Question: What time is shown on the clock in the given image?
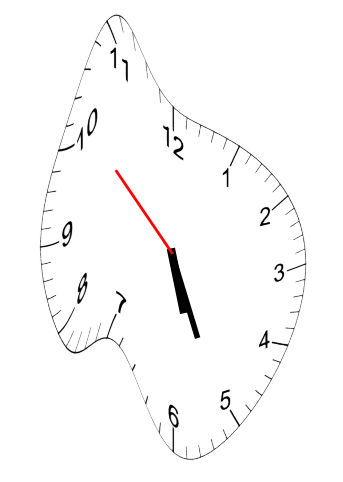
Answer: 05:25:52